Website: crate-barrel
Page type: billing-address
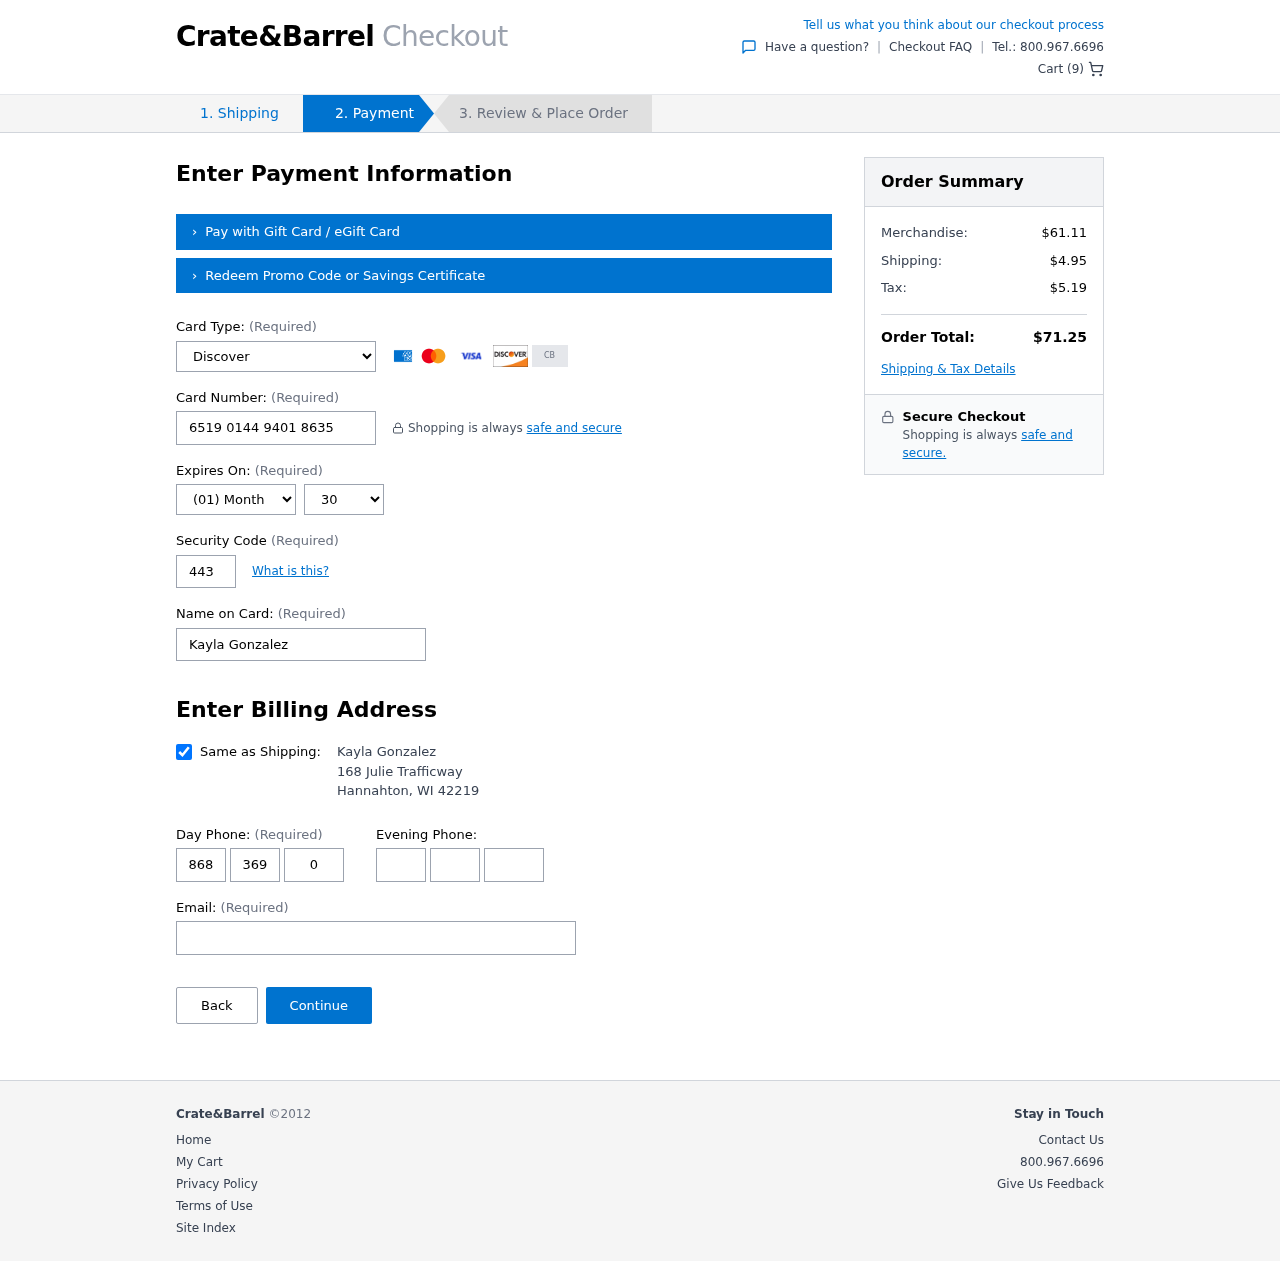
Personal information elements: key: PII_CARD_CVV
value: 443
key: PII_CARD_EXPIRY_MONTH
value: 01
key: PII_CARD_EXPIRY_YEAR
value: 30
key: PII_CARD_NUMBER
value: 6519 0144 9401 8635
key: PII_CARD_TYPE
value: Discover
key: PII_CITY
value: Hannahton
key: PII_EMAIL
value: kgonzalez@gmail.com
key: PII_FULLNAME
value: Kayla Gonzalez
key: PII_PHONE_ALT_AREA
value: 201
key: PII_PHONE_ALT_PREFIX
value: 981
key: PII_PHONE_ALT_SUFFIX
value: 8685
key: PII_PHONE_AREA
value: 868
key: PII_PHONE_PREFIX
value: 369
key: PII_PHONE_SUFFIX
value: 0480
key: PII_POSTCODE
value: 42219
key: PII_STATE_ABBR
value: WI
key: PII_STREET
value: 168 Julie Trafficway
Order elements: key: ORDER_NUM_ITEMS
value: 9
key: ORDER_SUBTOTAL
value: $61.11
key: ORDER_SHIPPING_COST
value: $4.95
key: ORDER_TAX
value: $5.19
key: ORDER_TOTAL
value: $71.25